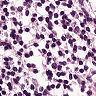
Metastatic tissue present: no